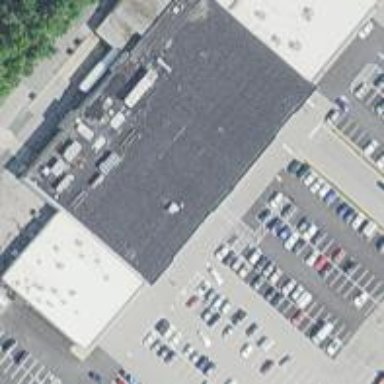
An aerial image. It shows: Supermarket.